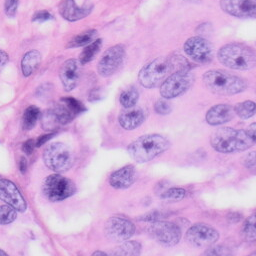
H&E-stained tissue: Skin